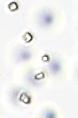
Label: Phaeocystis